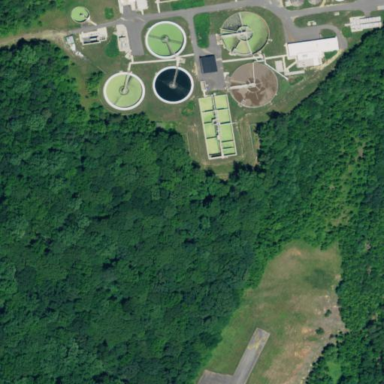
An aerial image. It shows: Wastewater plant.